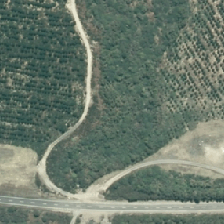
Land cover: broadleaved_indigenous_hardwood